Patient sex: F
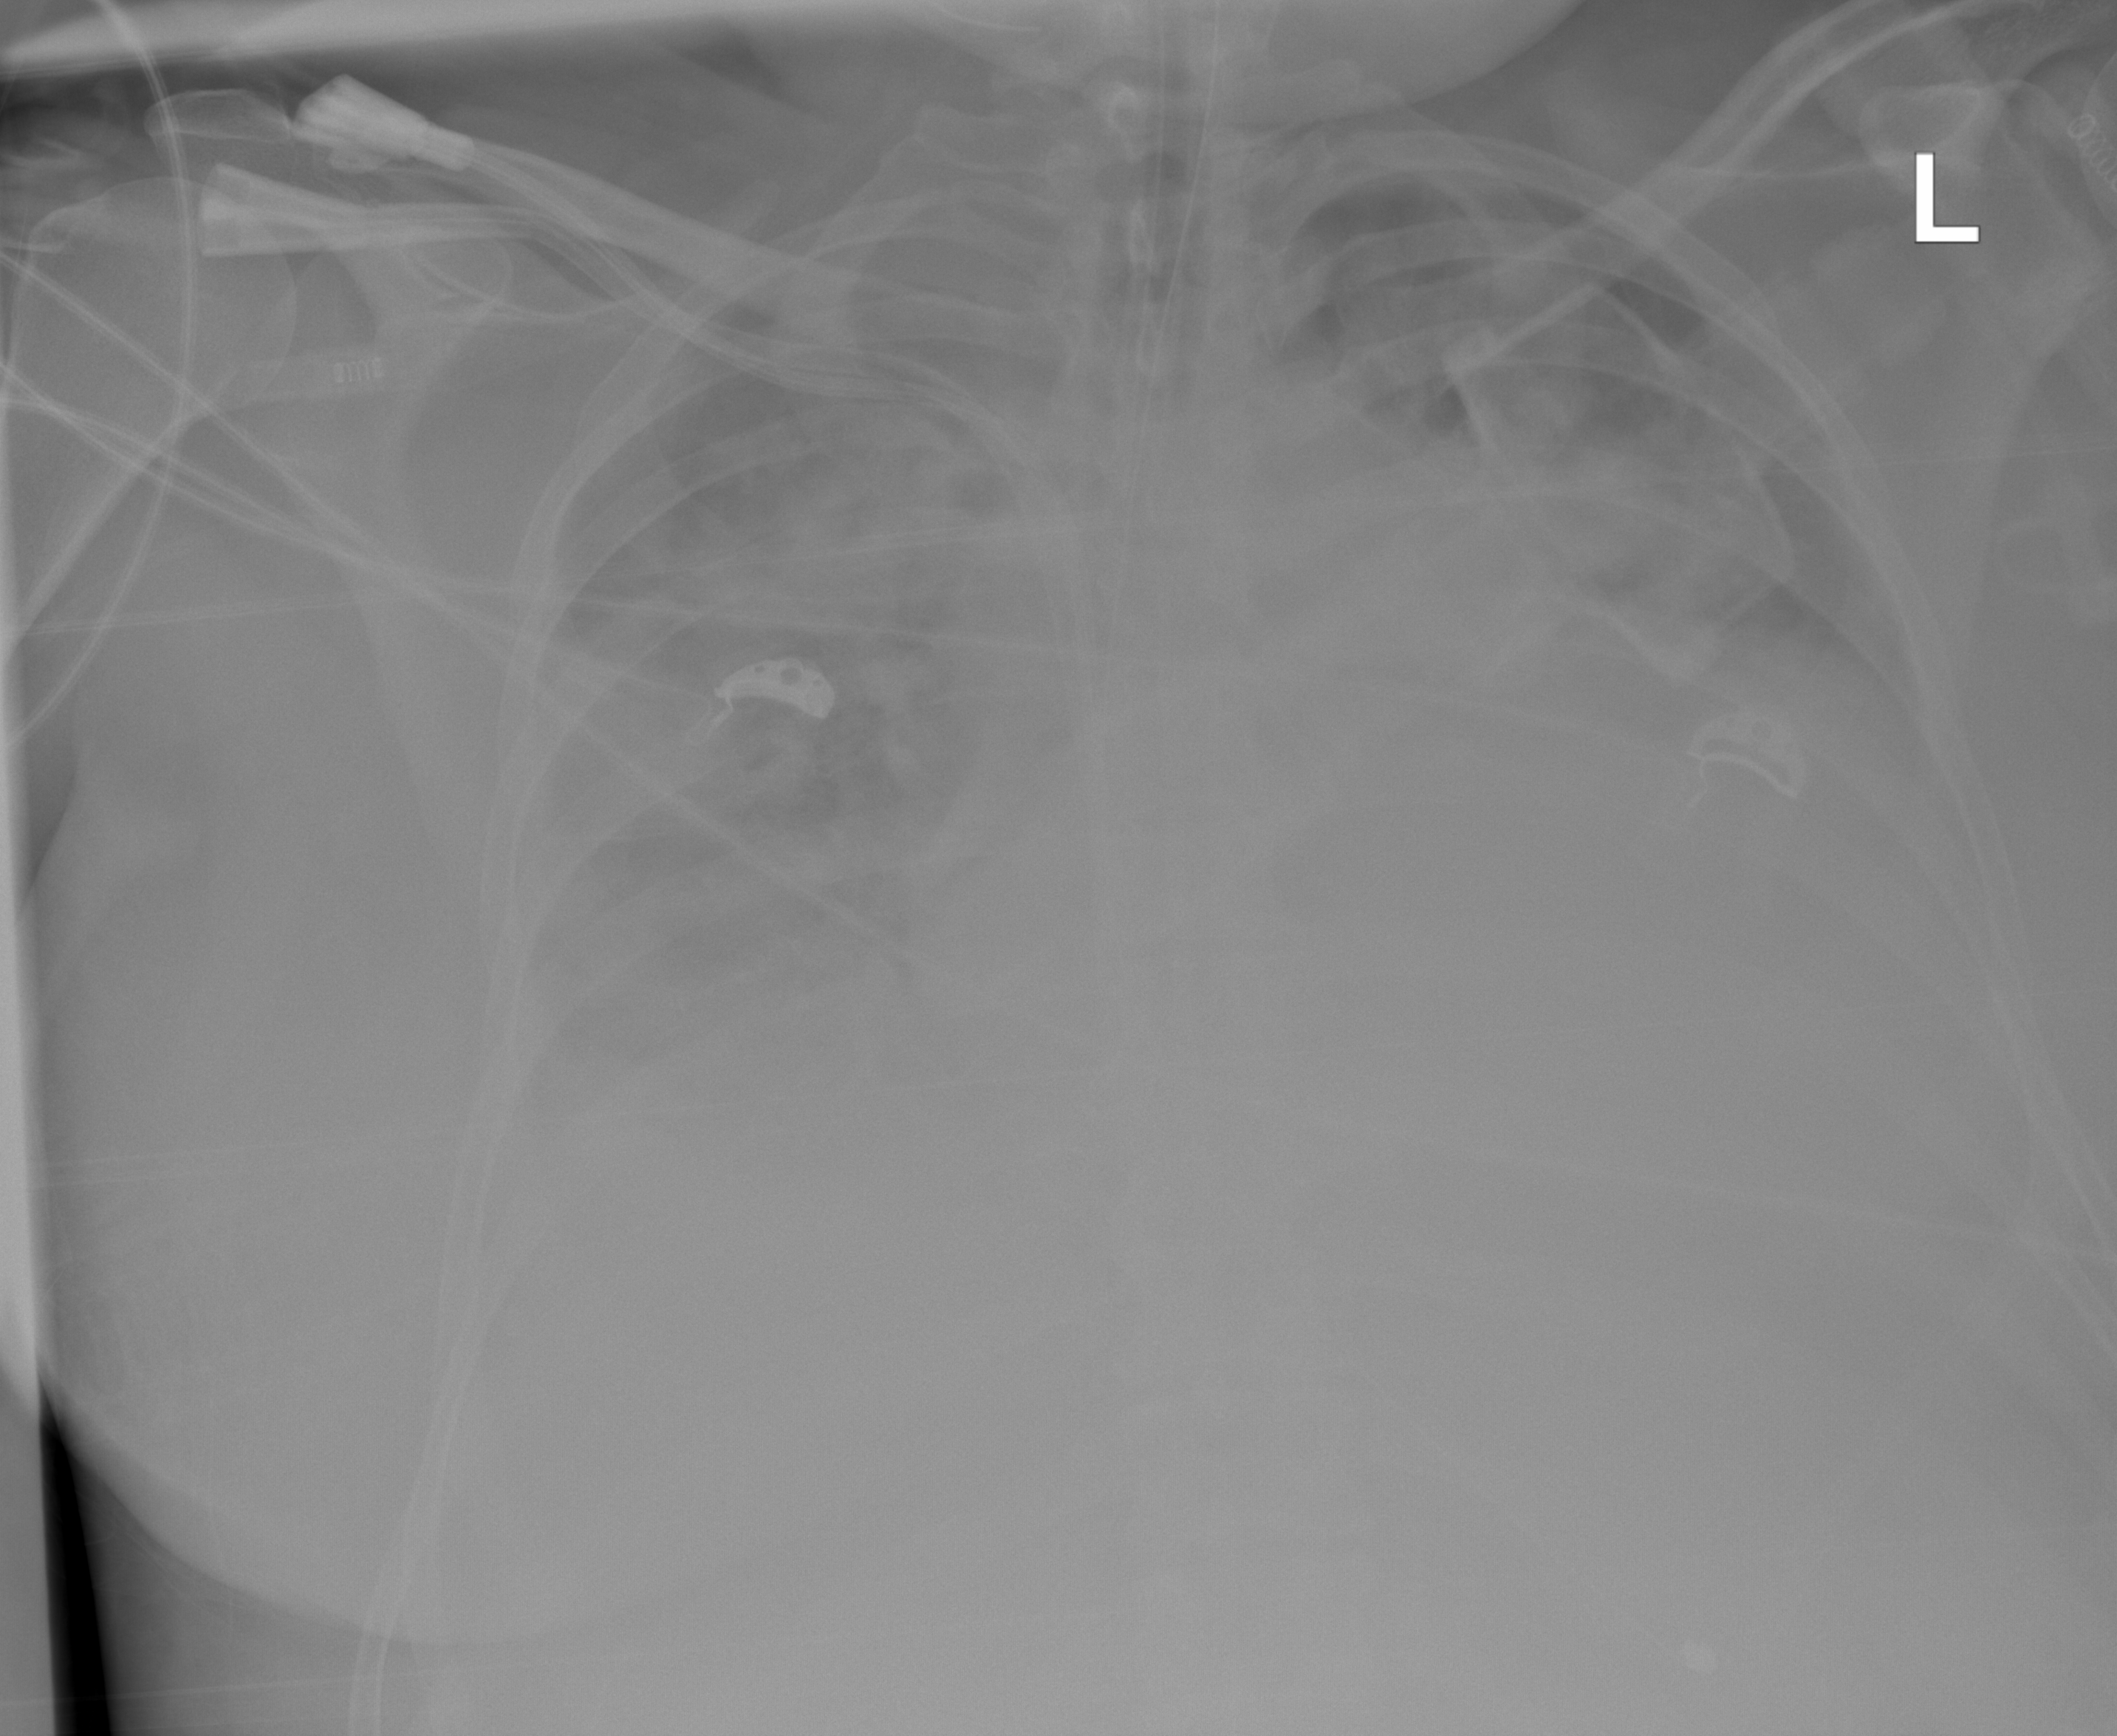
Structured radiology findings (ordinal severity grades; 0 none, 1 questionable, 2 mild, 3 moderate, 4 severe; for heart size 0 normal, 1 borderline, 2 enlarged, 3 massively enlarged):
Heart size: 3
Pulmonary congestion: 2
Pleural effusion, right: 2
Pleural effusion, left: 3
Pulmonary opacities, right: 2
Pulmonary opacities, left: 0
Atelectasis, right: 2
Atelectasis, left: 2